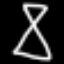
Label: hourglass